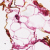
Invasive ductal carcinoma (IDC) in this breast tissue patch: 0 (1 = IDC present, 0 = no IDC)